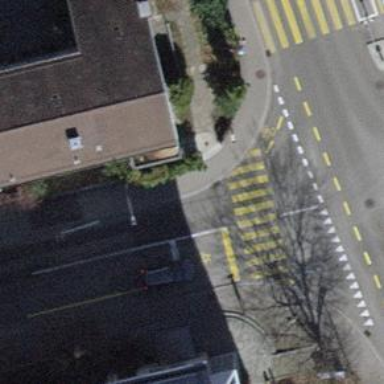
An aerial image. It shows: Kerb barrier.